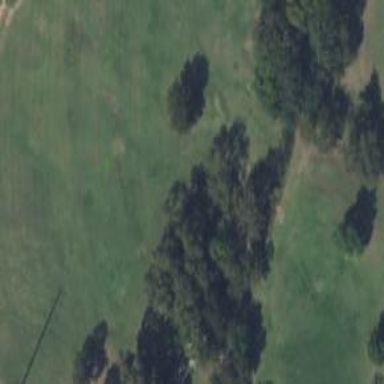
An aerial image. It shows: Pathway for golfing.